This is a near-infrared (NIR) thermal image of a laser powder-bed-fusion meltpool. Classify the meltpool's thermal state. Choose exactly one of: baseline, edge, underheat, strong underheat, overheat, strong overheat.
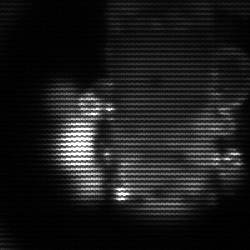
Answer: strong underheat